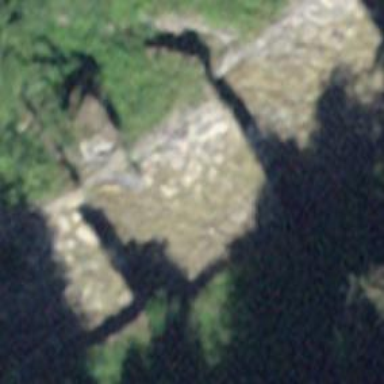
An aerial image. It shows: Check dam beside retaining wall.